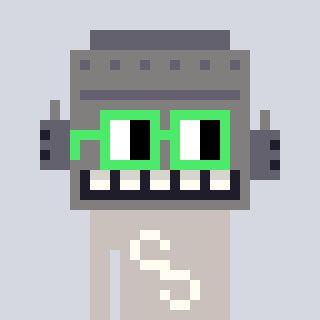
a pixel art character with square light green glasses, a robot-shaped head and a foggrey-colored body on a cool background